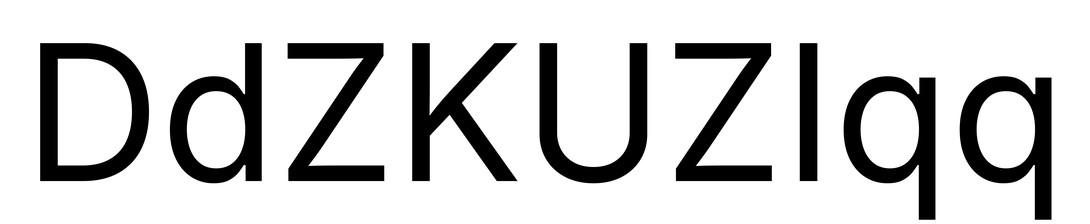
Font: Inter_Regular